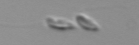
Label: Dinobryon